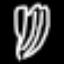
Label: leaf